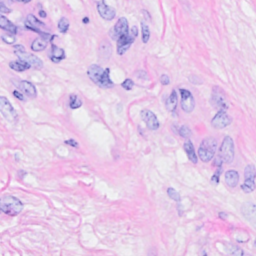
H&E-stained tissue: Breast